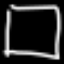
Label: square